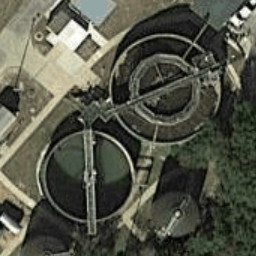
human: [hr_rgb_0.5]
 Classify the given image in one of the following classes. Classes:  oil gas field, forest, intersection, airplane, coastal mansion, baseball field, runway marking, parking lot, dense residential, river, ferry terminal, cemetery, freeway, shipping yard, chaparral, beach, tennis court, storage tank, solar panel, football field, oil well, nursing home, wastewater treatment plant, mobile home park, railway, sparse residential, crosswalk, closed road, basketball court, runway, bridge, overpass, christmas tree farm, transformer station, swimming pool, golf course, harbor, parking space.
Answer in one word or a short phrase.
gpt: wastewater treatment plant